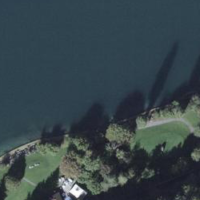
EUNIS habitat code: 14
Species observed at this site:
Perca fluviatilis